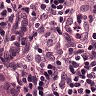
Metastatic tissue present: yes